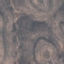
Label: HerbaceousVegetation